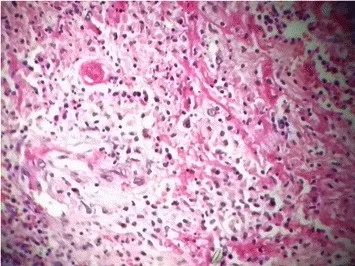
Histopathological examination of the ileocecal tissue showing marks of blood.
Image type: pathology (h&e)